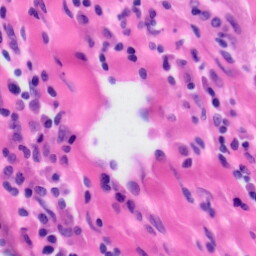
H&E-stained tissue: Tonsil